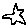
Label: star